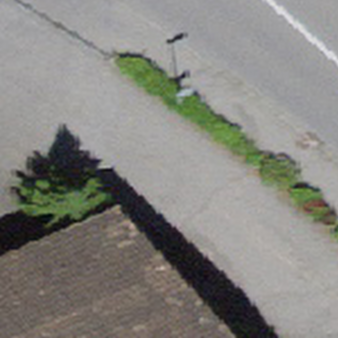
Label: other